Interaction volume radius: 10 \u00c5
Interaction volume height: 10 \u00c5
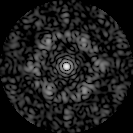
Disorder parameter: 0.6537